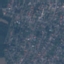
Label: Residential